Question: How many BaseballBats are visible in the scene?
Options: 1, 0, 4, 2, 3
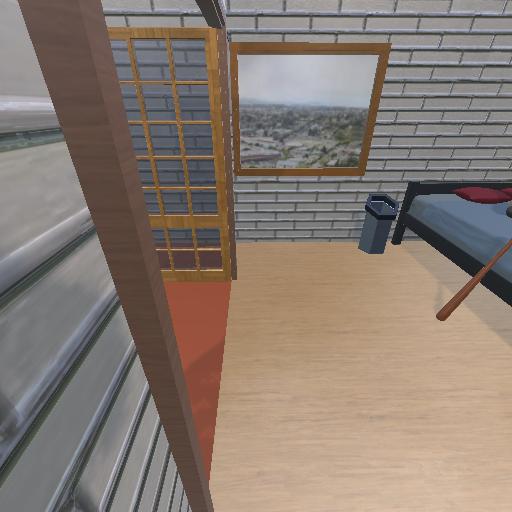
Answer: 1